Chest X-ray:
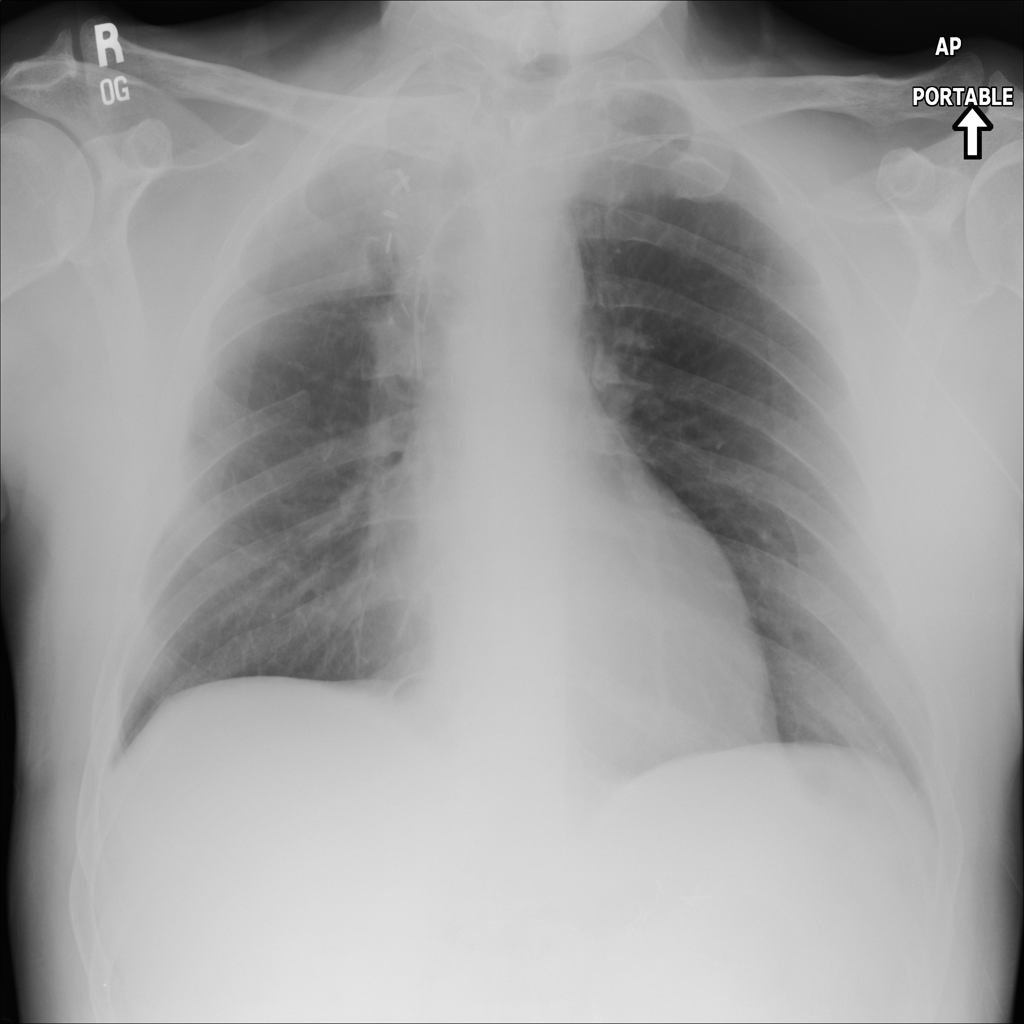
Findings: Consolidation
No abnormal finding: no